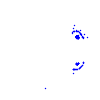
Particle: pion